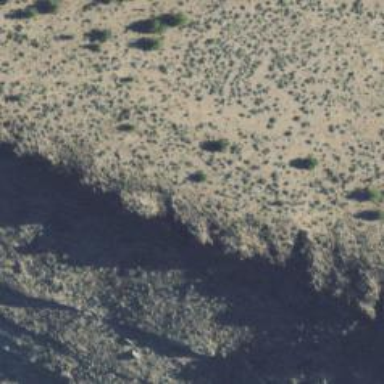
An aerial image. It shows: Cliff in nature.